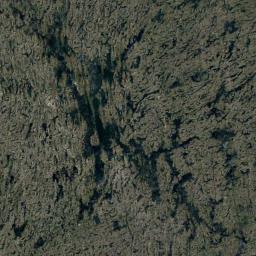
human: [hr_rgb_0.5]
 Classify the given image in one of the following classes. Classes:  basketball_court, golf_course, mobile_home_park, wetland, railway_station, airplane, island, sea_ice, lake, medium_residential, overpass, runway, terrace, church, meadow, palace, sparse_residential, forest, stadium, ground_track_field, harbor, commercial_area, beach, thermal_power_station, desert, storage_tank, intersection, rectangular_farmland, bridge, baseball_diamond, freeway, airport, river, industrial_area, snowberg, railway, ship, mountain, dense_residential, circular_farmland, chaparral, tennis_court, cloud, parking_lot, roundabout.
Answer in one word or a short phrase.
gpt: wetland